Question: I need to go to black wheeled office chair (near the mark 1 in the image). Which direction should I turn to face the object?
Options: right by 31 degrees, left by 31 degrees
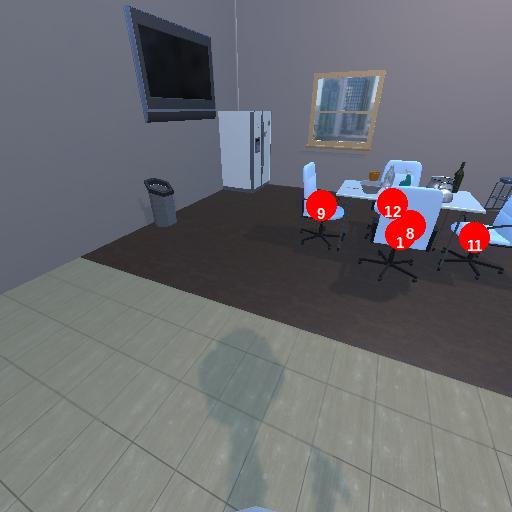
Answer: right by 31 degrees